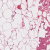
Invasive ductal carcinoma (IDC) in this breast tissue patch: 0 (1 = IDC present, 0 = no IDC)